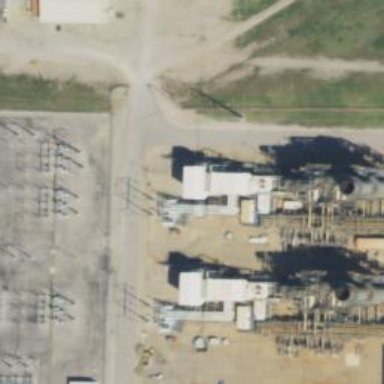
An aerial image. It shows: Gas turbine generator.